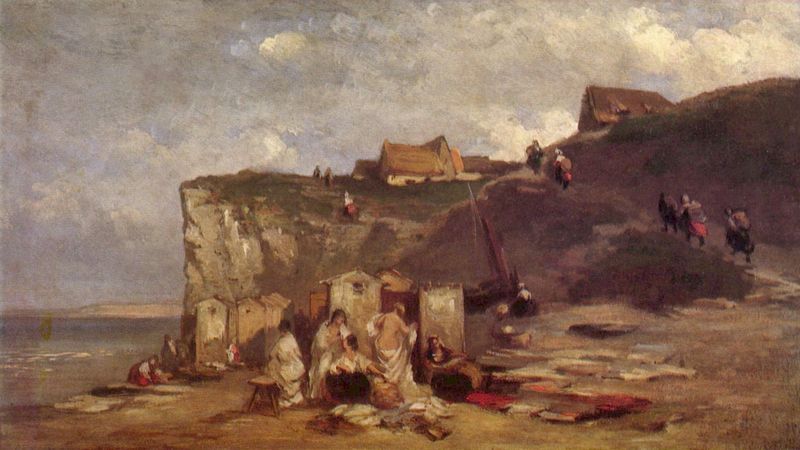
Titel: Frauenbad in Dieppe III
Künstler: Carl Spitzweg
Standort: Sankt Gallen (Schweiz)
Institution: Kunstmuseum
Schlagwörter: akt, berg, blau, dunkel, felsen, gemälde, gott, himmel, mann, meer, nackt, schatten, wasser, weiß, wolken, baden, badende, frauen, gelb, grün, impressionismus, landschaft, menschen, ocker, sand, see, sitzen, stadt, ufer, wäsche, braun, damen, frankreich, frau, grau, hell, holz, kleider, licht, männer, rücken, stroh, stuhl, dach, dame, gebäude, gras, haus, rasen, rot, tiere, tuch, weg, wiese, wolke, zaun, expressionismus, herren, leute, mensch, stehen, stein, steine, tragen, erde, ferne, horizont, häuser, hügel, nass, natur, gehen, hütte, pfad, sonne, trampelpfad, insel, land, gewand, realismus, stoff, tücher, personen, england, boot, boote, esel, kinder, pferde, sack, bewölkt, reiten, gischt, küste, schiff, segel, segelboot, strand, wellen, liegen, trocknen, fischer, mast, arbeiten, last, berge, düne, dünen, farben, fels, gebirge, hang, klippen, dorf, dächer, lila, tag, violett, steil, hütten, picknick, hocker, schemel, arbeiter, figuren, hafen, häuschen, lesen, handtuch, handtücher, stufen, halbakt, hoch, klippe, steilküste, bad, waschen, reetdach, strohdach, wandern, fischerboot, sandstrand, schwimmen, urlaub, gauben, ausziehen, ferien, trüb, wanderer, siedlung, kulisse, fischerei, nordsee, belebt, rucksack, dienerinnen, anziehen, norddeutschland, ostfriesland, heimkehr, kliff, steilufer, umziehen, faruen, nachte frau, kojen, kabinen, badehaus, umkleidekabinen, strad, umkleiden, strandhaus, badestrand, picknich, hmenschen, hüttchen, umkleidehütten, umkleidekabine, wäschestücke, strandweg, badekabinen, strnad, badehäuschen, fernre, asuflug